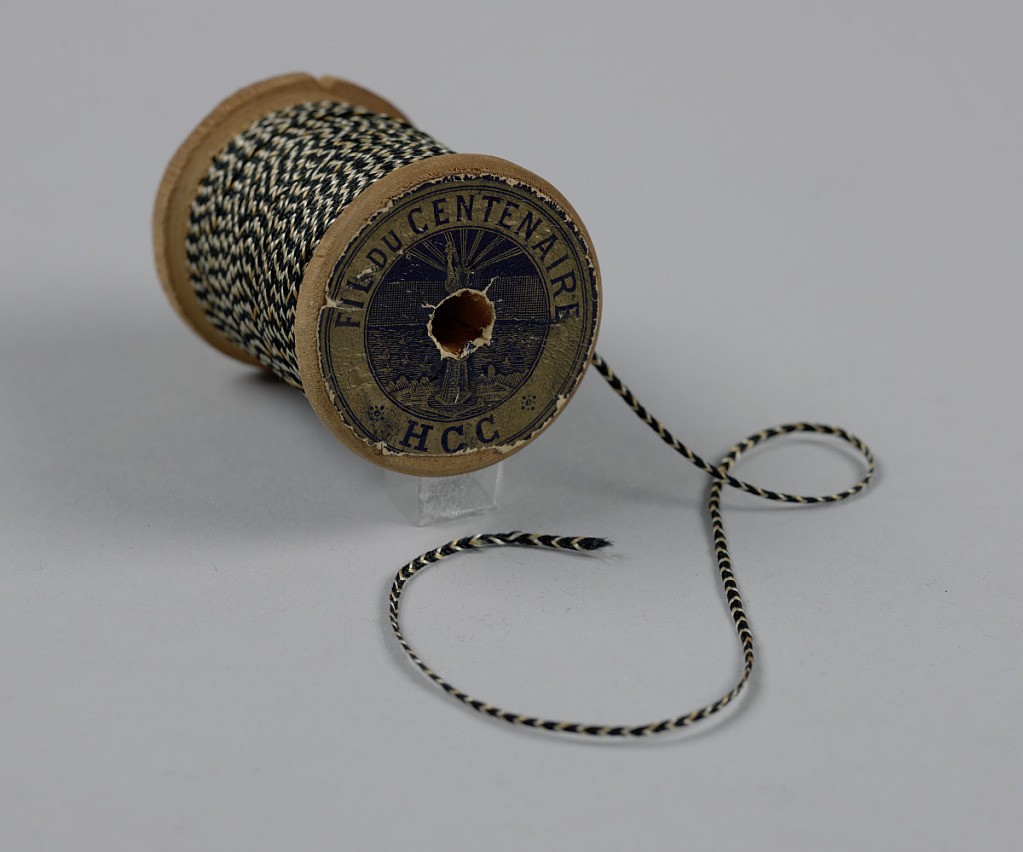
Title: Spool of braid
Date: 1850–1900
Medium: silk, wooden spool Technique: braided
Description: Narrow tan, white and black silk braid wound onto a wooden spool. Paper label on one end: "Fil du Centenaire. H.C.C."